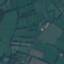
Land use / land cover: Pasture